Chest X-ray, PA view. Patient: 53 years old, sex M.
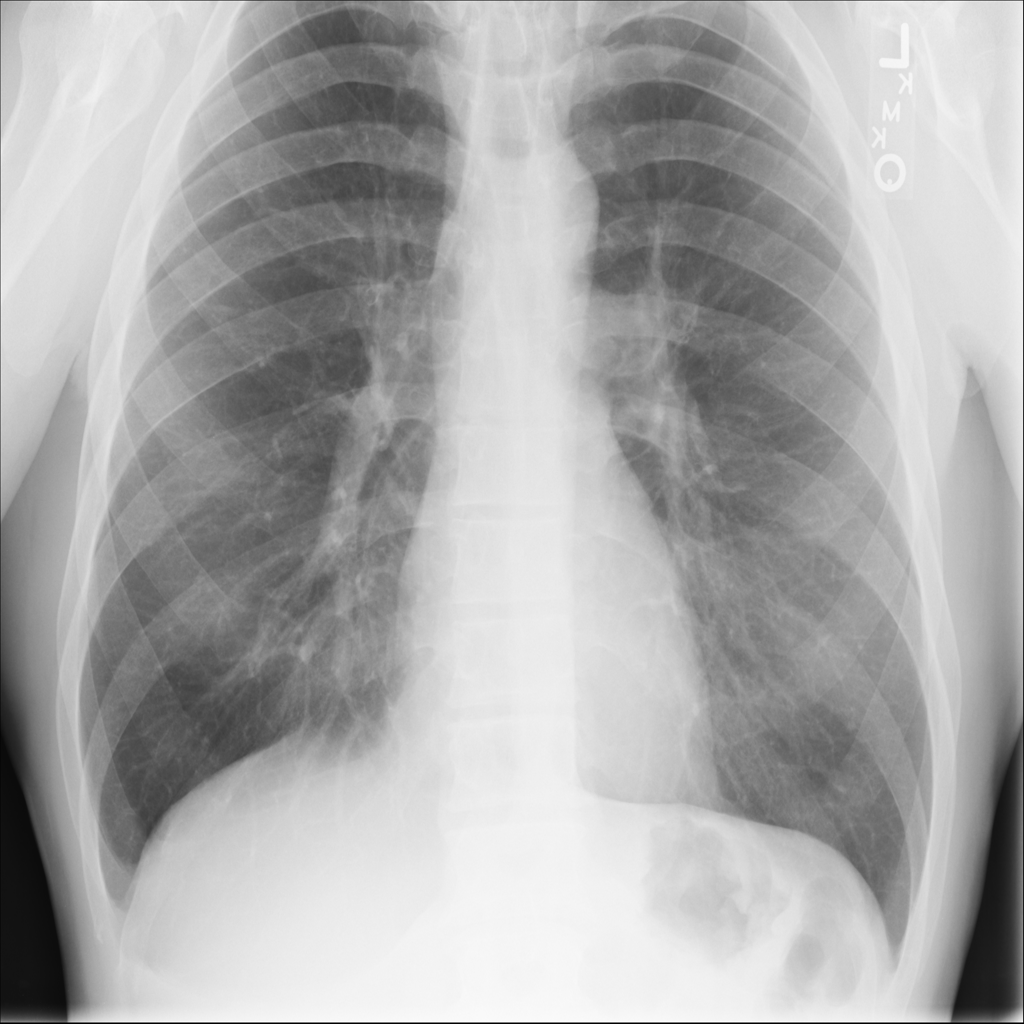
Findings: No Finding